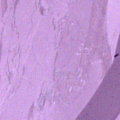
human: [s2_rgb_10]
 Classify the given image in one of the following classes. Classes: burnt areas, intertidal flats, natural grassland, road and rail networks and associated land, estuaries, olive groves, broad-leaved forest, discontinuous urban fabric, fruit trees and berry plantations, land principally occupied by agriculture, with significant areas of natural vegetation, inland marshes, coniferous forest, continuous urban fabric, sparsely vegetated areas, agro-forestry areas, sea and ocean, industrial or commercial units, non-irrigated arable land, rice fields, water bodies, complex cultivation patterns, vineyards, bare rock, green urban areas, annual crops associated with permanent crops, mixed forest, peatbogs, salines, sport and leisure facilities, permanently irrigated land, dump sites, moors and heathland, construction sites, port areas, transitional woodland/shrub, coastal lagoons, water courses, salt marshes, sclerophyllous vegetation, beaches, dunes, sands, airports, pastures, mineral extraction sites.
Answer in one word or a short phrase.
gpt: sea and ocean